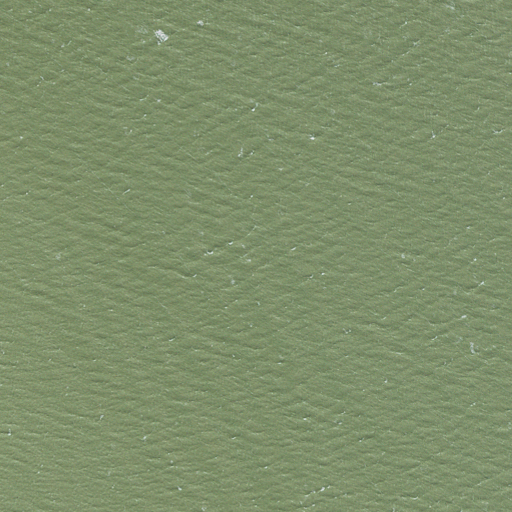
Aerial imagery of cape in Maryland named Fishing Point containing only open water